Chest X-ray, PA view. Patient: 41 years old, sex F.
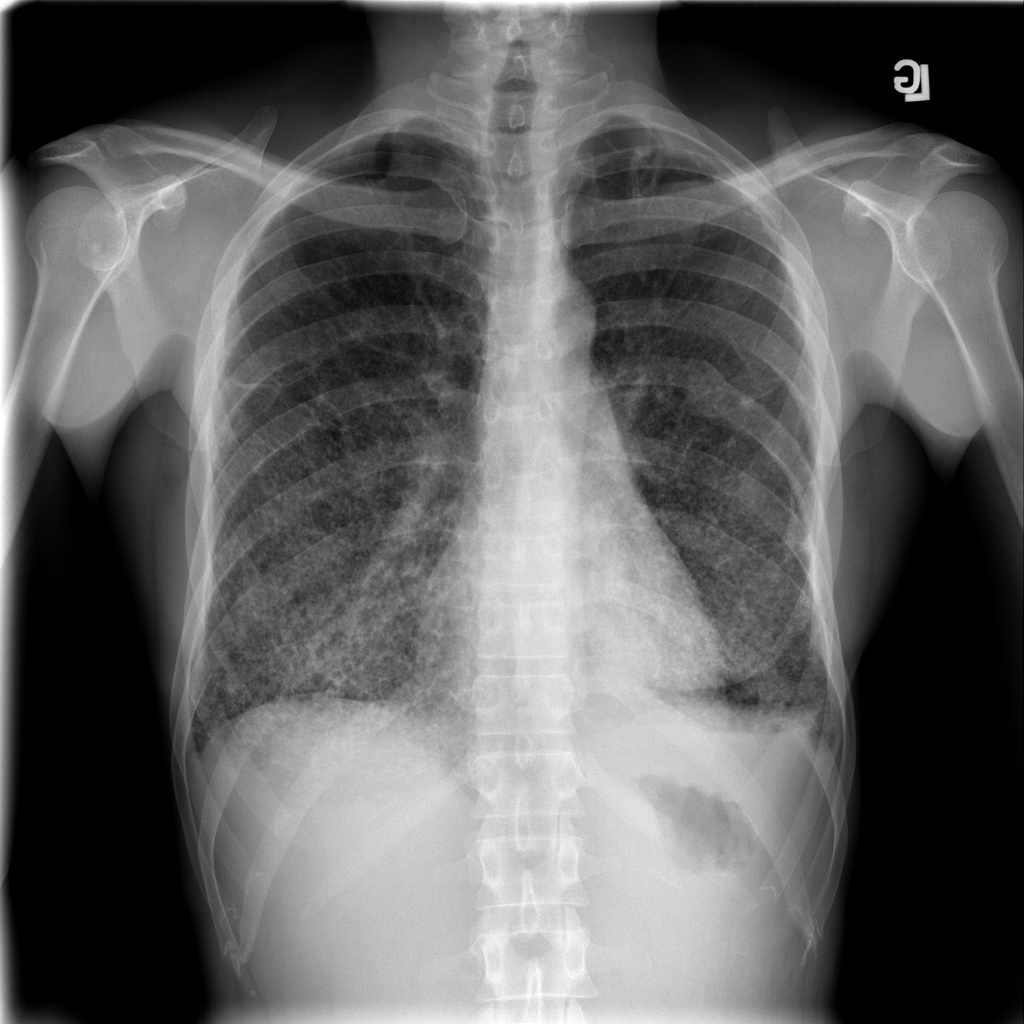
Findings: Infiltration, Nodule